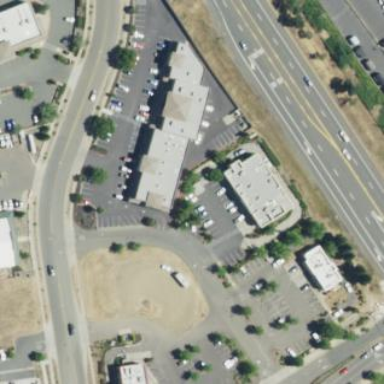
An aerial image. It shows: Retail area.